Question: Insertion-sort works also on unordered array, like the example <URL>?

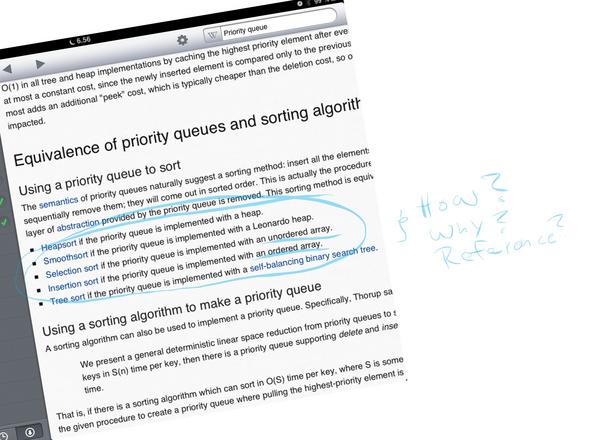
Answer: The article relates the usage of priority queue for sorting and how different implementations of priority queue correspond with familiar sorting algorithms.
Let us consider ADT priority queue with operation 'pop()' which takes out the "smallest" element as defined by a comparison function and 'push()' which put a new element in the priority queue. Then sorting can be done by calling 'push()' to push all elements in the unsorted array into the priority queue and calling 'pop()' until the priority queue is empty and put the popped out element into an array (well, you can define a method 'empty()' to check whether the ADT is empty).
Psuedocode:
'''
unsorted[]
sorted[]
priority_queue q
foreach element in unsorted
q.push(element)
i = 0
while !q.empty()
sorted[i] = q.pop()
i = i + 1
'''
Then we talk about how to implement the priority queue. Typically, it is efficiently implemented with heap. However, it is not necessary to be heap - you can implement it in less efficient ways, which is with unordered array or ordered array as mentioned in Wikipedia article. As long as the implementation satisfy the requirement for the 'push()' and 'pop()' operations then it is fine.
For unordered array, you can 'push()' by placing the element directly just after the last element - since it is . When you 'pop()', since the array is unordered, you need to search through the whole array and pick out the largest element. (Removal can be done easily, by swapping the last element in the unordered array to the position of the element being popped out). It is similar to selection sort, since you are essentially go through the list of unsorted elements (which is in the priority queue) and pick out the largest element to put into sorted portion.
You can see that insertion operation in insertion sort is being done in the 'push()' operation here.
For ordered array, you can 'pop()' by just taking out the first element (removal can be done easily by maintaining a starting index). But 'push()' will require you to find out where to place the element to maintain the order (since it is an array). This is the part where it closely resembles insertion sort, since you are trying to insert the current element to the sorted portion (the priority queue implemented as ordered array).
You can see that selection operation in selection sort is being done in the 'pop()' operation here.